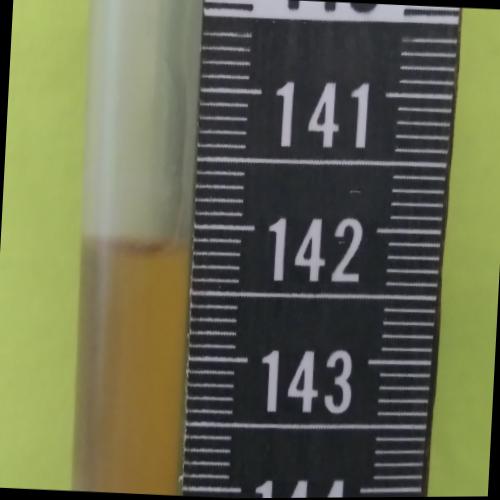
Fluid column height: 142.2 cm